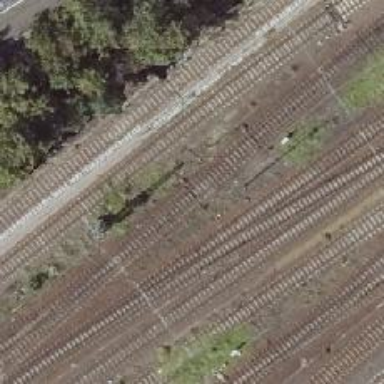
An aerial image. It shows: Railway switch with the turnout side on the right.